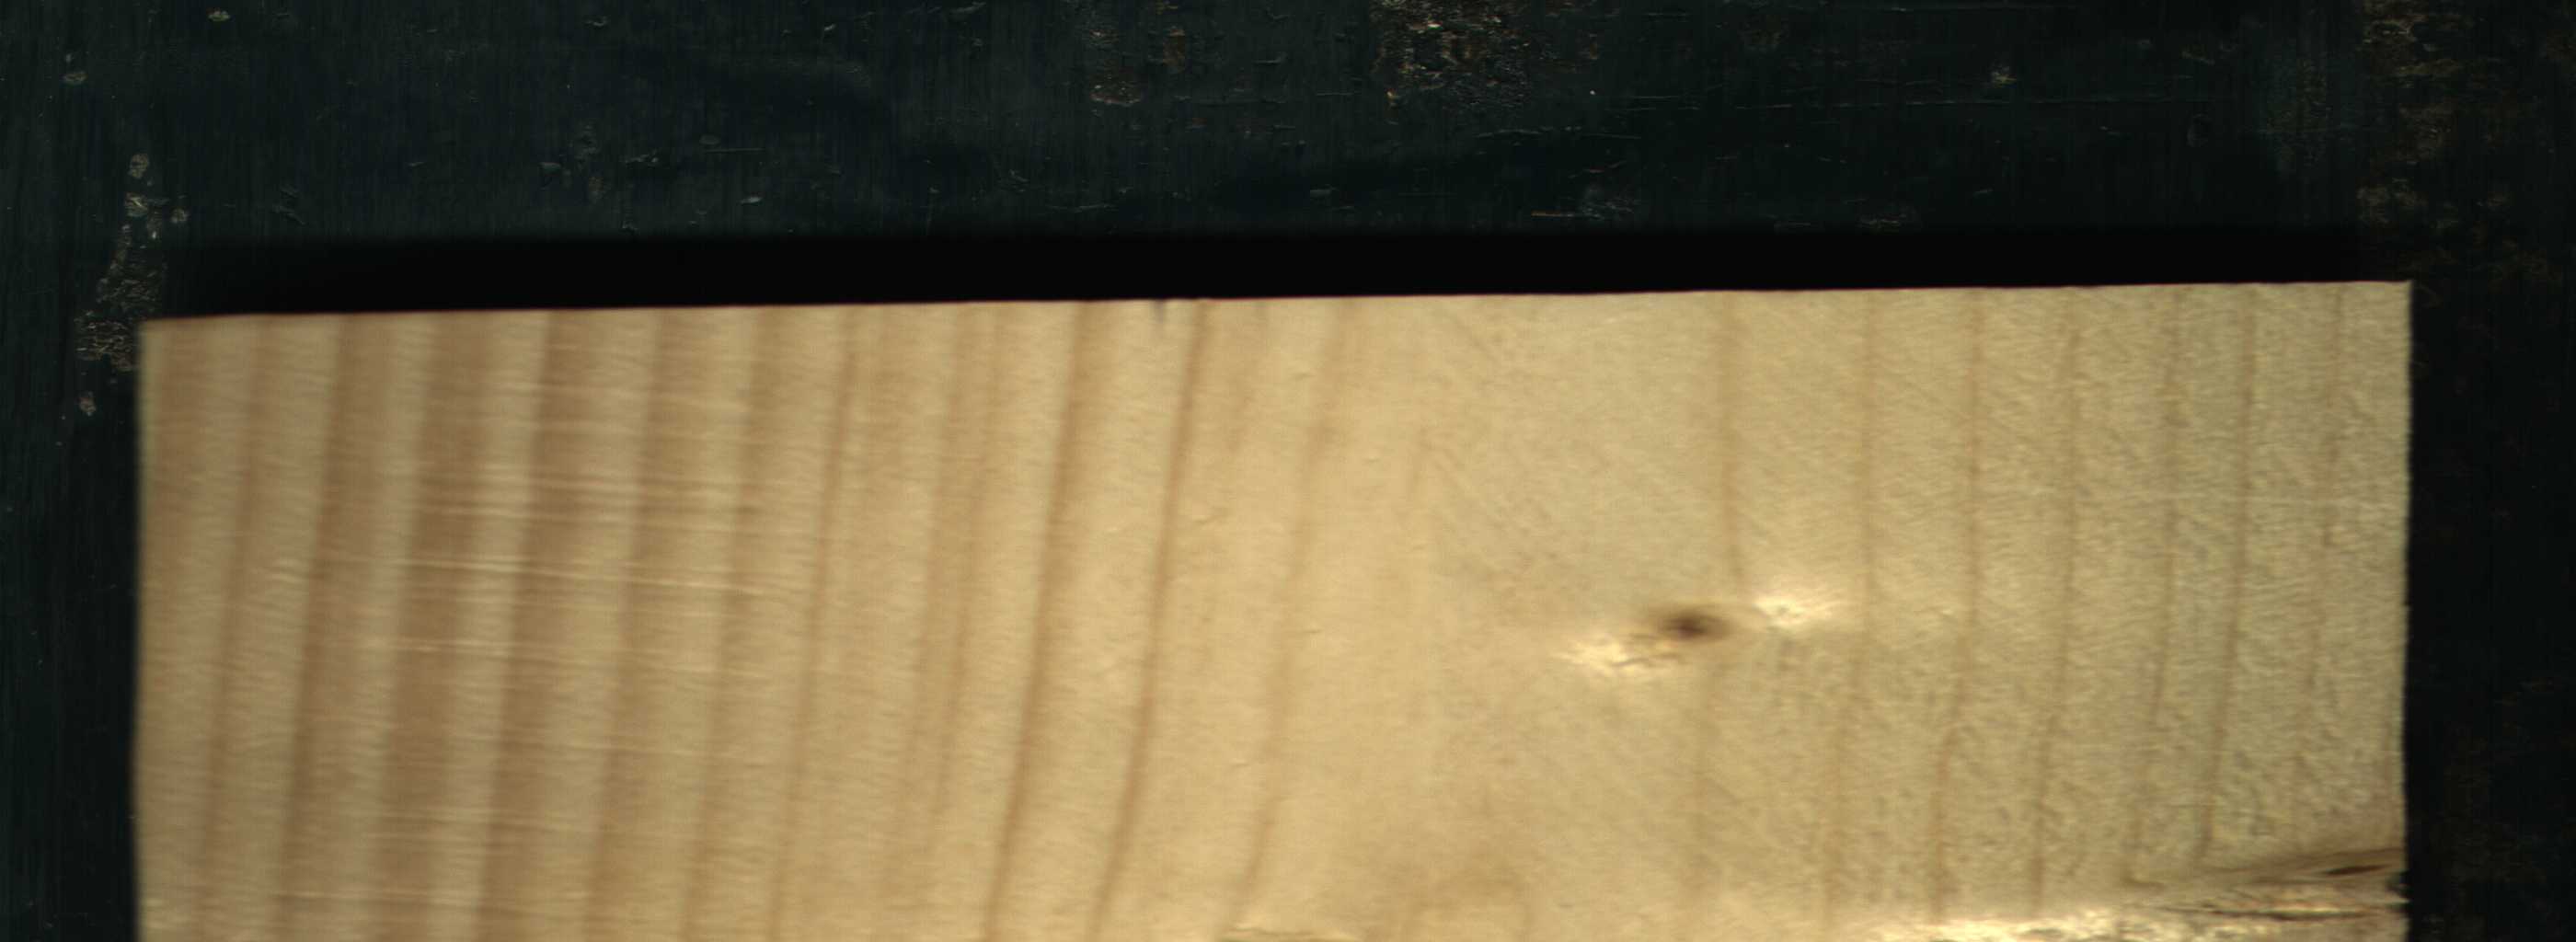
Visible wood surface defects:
Live_Knot
Live_Knot